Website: macys
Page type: payment
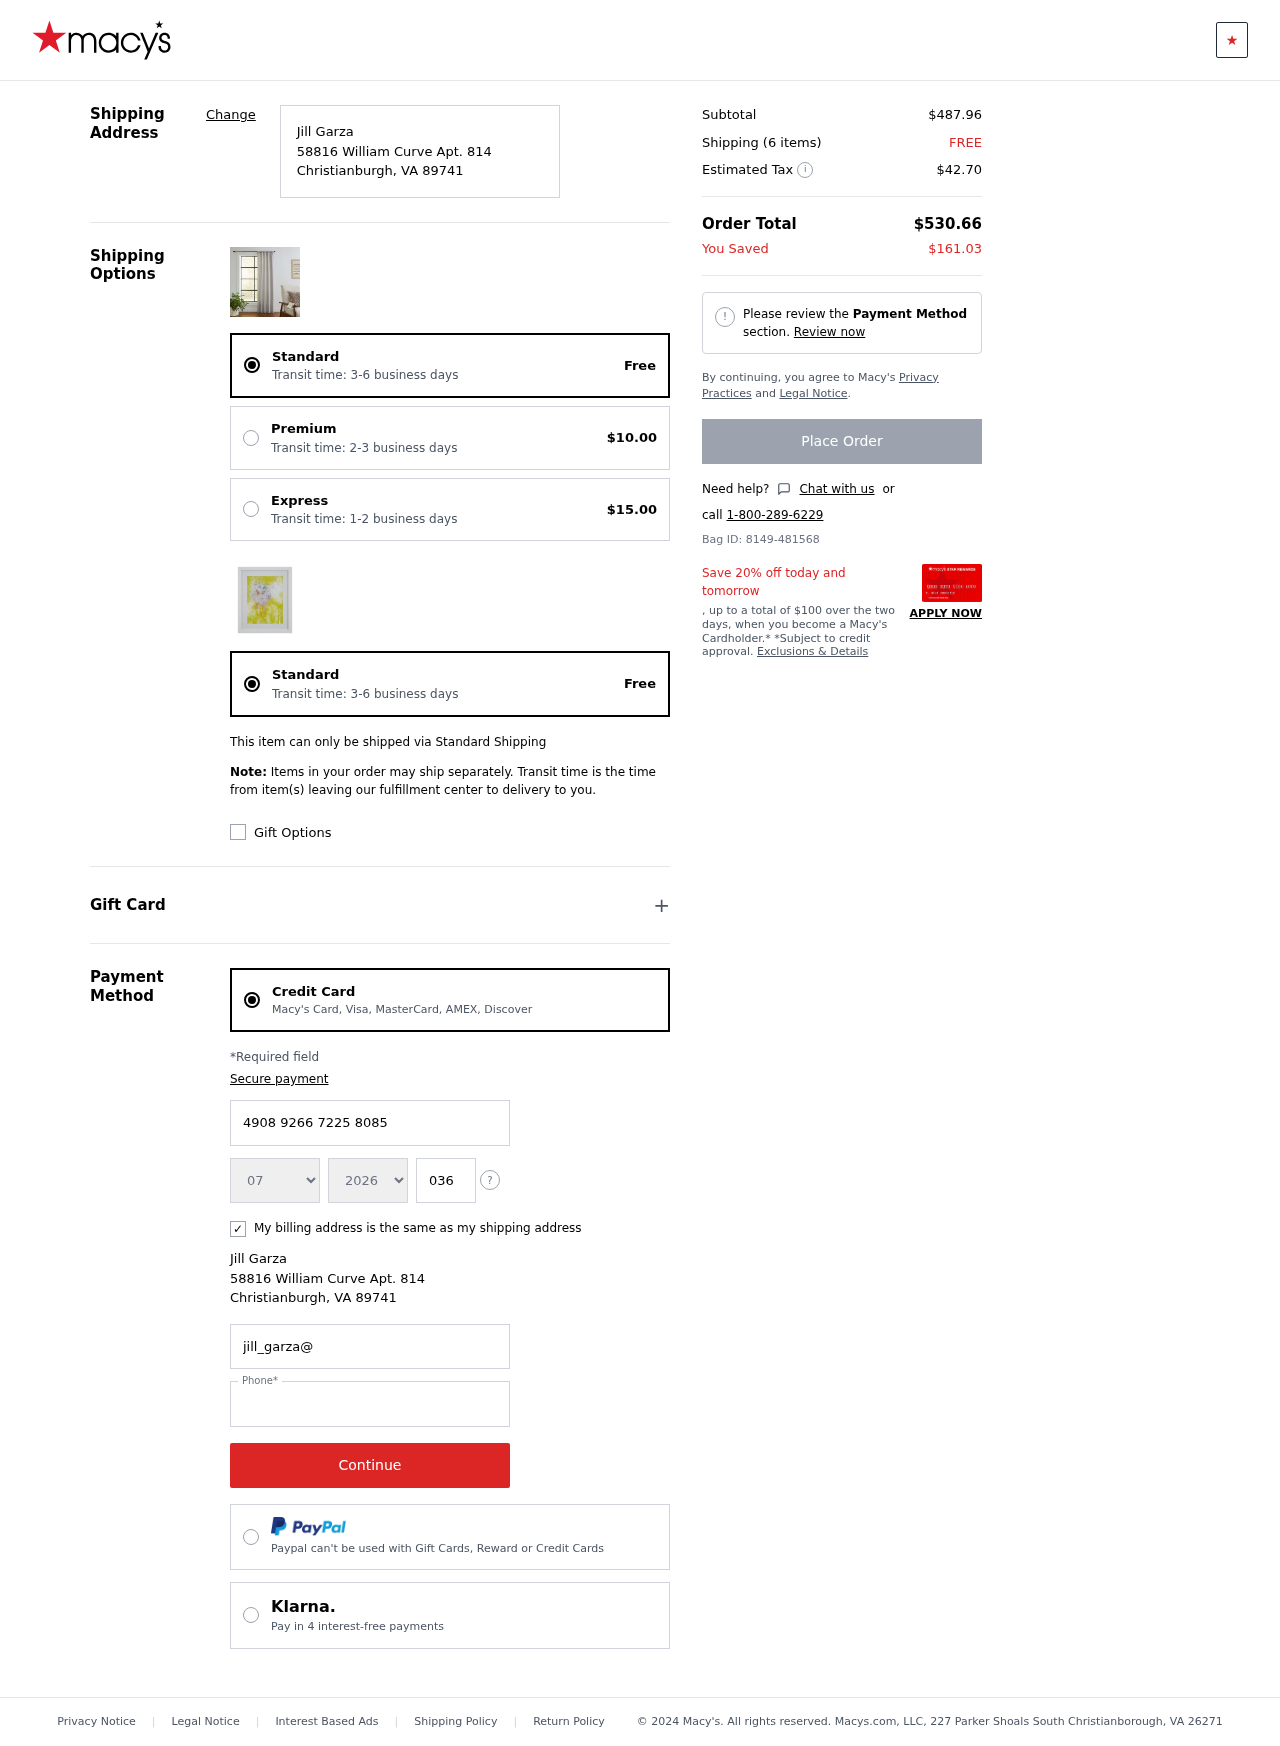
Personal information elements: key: PII_CARD_CVV
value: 036
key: PII_CARD_EXPIRY_MONTH
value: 07
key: PII_CARD_EXPIRY_YEAR
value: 26
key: PII_CARD_NUMBER
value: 4908 9266 7225 8085
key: PII_CITY
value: Christianburgh
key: PII_EMAIL
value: jill_garza@gmail.com
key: PII_FULLNAME
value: Jill Garza
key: PII_PHONE
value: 2117843333
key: PII_POSTCODE
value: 89741
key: PII_STATE_ABBR
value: VA
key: PII_STREET
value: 58816 William Curve Apt. 814
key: PII_FULLNAME2
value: Jill Garza
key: PII_STREET2
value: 58816 William Curve Apt. 814
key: PII_CITY2
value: Christianburgh
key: PII_STATE_ABBR2
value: VA
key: PII_POSTCODE2
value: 89741
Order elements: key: ORDER_DELIVERY_DATE
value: Transit time: 3-6 business days
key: ORDER_SHIPPING_STANDARD
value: Free
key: ORDER_SHIPPING_PREMIUM
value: $10.00
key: ORDER_SHIPPING_EXPRESS
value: $15.00
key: ORDER_DELIVERY_DATE2
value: Transit time: 3-6 business days
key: ORDER_SHIPPING_STANDARD2
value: Free
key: ORDER_SUBTOTAL
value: $487.96
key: ORDER_NUM_ITEMS
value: Shipping (6 items)
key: ORDER_SHIPPING_COST
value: FREE
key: ORDER_TAX
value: $42.70
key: ORDER_TOTAL
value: $530.66
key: ORDER_SAVINGS
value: $161.03
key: ORDER_ID
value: Bag ID: 8149-481568